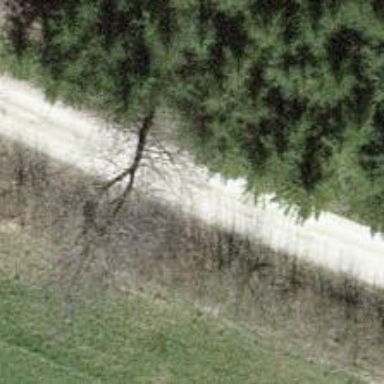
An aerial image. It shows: Gravel track with grade2 quality.